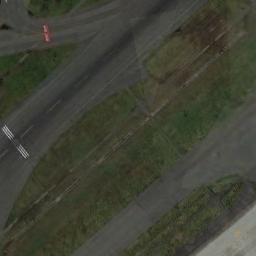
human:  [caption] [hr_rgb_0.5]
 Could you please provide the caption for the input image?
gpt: The runway is surrounded by grass .

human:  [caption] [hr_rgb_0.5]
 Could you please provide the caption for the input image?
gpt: The runway is on the grass .

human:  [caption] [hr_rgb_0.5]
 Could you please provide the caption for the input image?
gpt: Next to the two crossing runways is a large green lawn with a red plane on the runway .

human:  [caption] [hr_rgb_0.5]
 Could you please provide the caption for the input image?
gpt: The two runways go through the lawn .

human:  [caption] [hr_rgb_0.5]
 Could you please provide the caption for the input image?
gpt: There are green meadows around the runway .